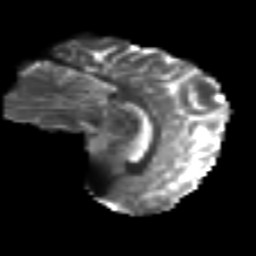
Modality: T2w
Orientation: sagittal
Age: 29
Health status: ill
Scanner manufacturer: philips
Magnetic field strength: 3 T
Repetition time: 9 s
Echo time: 0.127 s